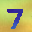
Label: 7